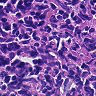
Metastatic tissue present: no